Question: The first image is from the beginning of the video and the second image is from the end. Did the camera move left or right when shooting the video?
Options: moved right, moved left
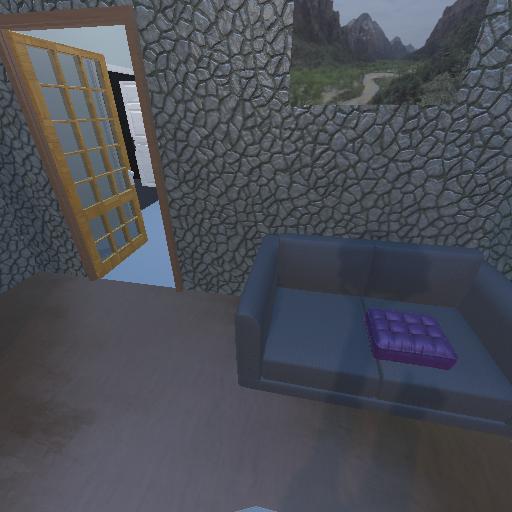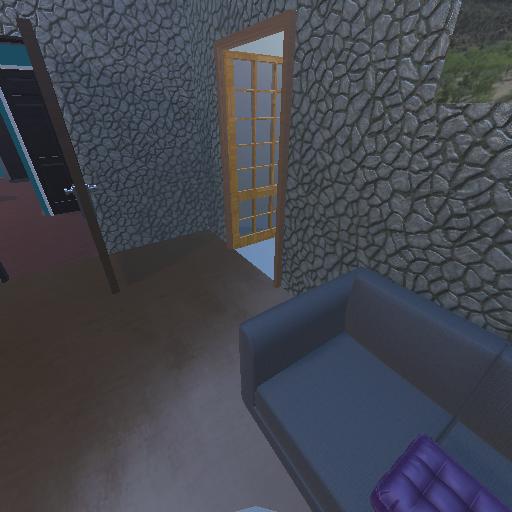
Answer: moved right